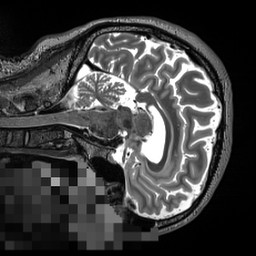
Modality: T2w
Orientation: sagittal
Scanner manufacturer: siemens
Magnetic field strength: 3 T
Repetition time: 3.2 s
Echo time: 0.564 s